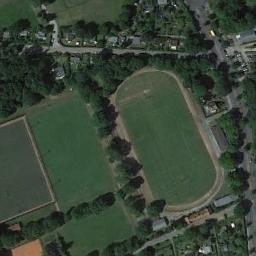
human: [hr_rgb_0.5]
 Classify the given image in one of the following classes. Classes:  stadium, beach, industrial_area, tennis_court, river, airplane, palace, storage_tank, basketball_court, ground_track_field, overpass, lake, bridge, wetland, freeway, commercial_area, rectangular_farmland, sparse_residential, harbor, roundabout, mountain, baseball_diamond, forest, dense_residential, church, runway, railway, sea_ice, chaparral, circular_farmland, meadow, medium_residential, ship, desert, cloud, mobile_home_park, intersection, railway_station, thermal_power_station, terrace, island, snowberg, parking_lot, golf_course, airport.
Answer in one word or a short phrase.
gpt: ground_track_field